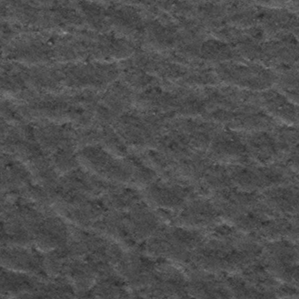
Label: frost